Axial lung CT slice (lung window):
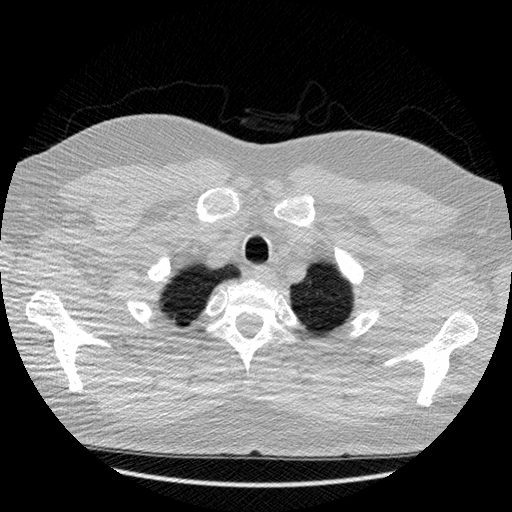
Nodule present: no